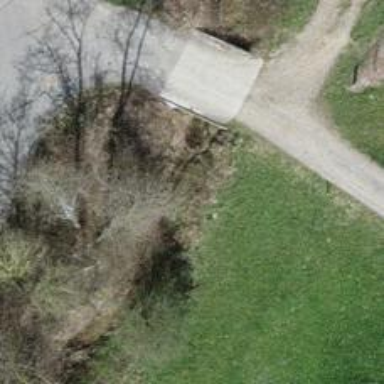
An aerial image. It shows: Culvert tunnel.